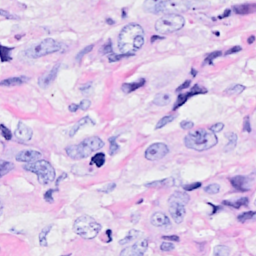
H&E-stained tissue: Breast